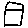
Label: house